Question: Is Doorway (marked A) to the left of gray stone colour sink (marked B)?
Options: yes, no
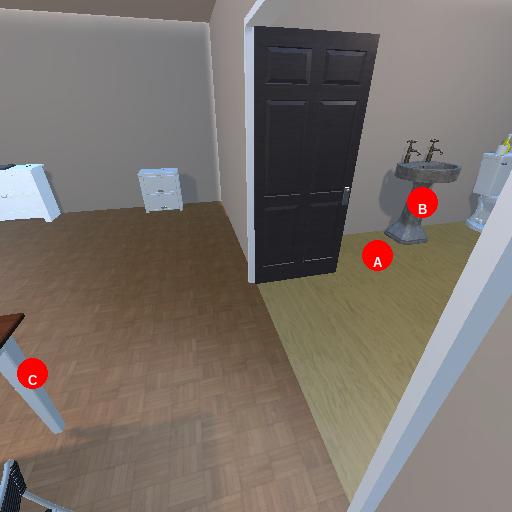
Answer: yes